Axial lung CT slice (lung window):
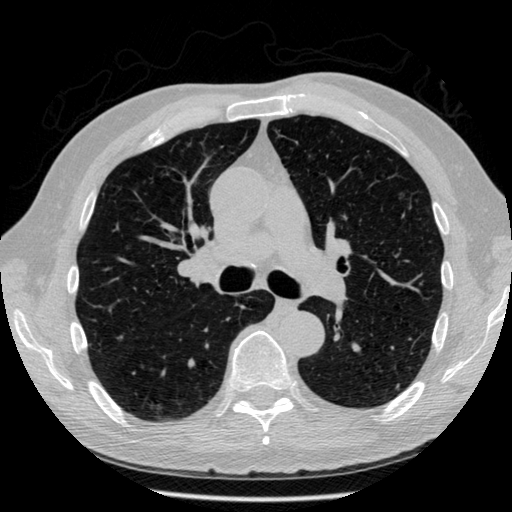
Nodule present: no